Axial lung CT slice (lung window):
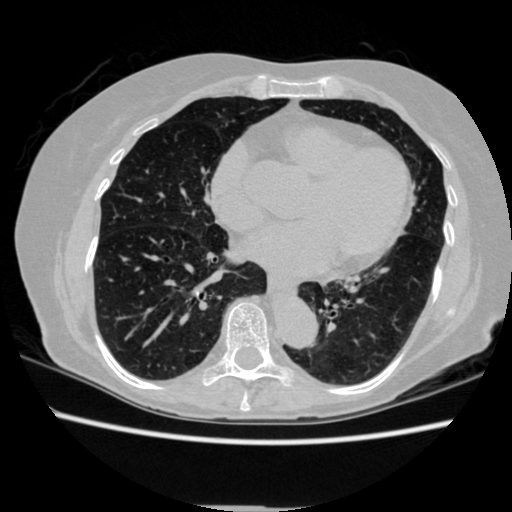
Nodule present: no